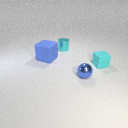
small cyan rubber cube in front of small cyan metal cylinder